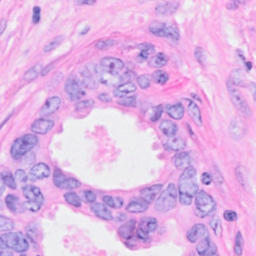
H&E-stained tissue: Breast